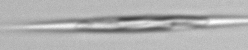
Label: Calciosolenia_brasiliensis